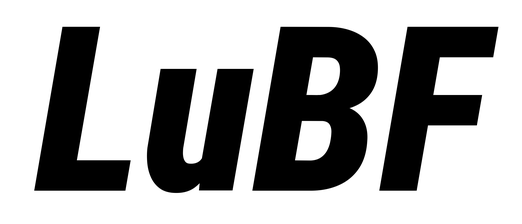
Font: Roboto-Italic_Condensed_Black_Italic